Question: In PowerBi I have a dateslicer that uses a Datetime column from one of my tables.
The problem is that some of my other sources simply has a YYYYMM format for their dates, so I cannot make any relations to the datetime column.
Here I have them lined up next to each other. On the left is the Datetime column. On the right is the custom made YYYYMM date.

The actual day should just be the first of the month, and the time doesn't really matter, so 12:00:00 AM should be fine.
Is there a way to do this?
I've looked through all the datetime methods in an attempt to find a method that allows this to happen. Doesn't look like there's an easy way to do this.
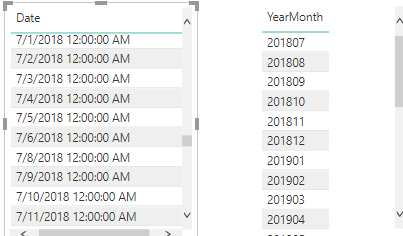
Answer: You can treat the 'YearMonth' as a string and write:
'''
Date = DATE ( LEFT ( Table1[YearMonth], 4 ), RIGHT ( Table1[YearMonth], 2 ), 1 )
'''